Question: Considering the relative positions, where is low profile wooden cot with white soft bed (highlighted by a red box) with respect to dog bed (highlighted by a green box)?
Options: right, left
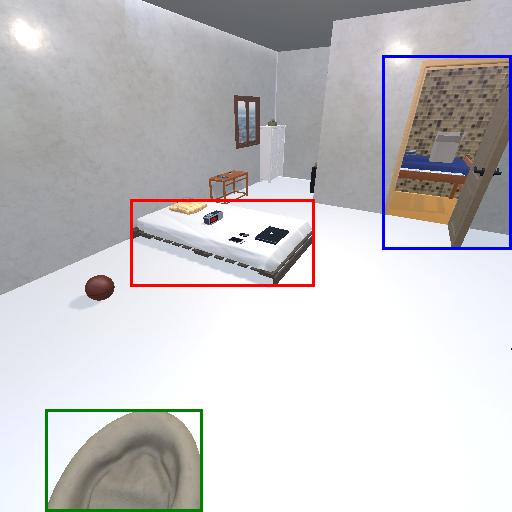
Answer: right